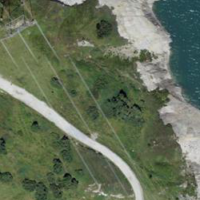
EUNIS habitat code: 14
Species observed at this site:
Dactylorhiza maculata
Bartsia alpina